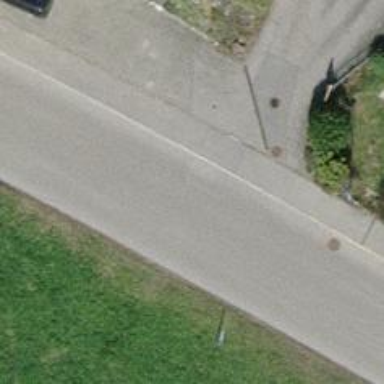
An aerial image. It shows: Tertiary road with asphalt surface.